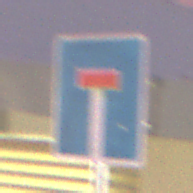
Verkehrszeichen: Sackgasse
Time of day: SunriseSunset
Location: Outdoor (Urban)
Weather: PartlyCloudy
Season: NotSpecified
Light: Artificial